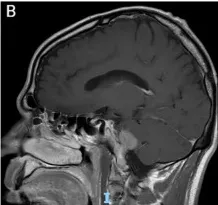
Pre- and post-operative Magnetic Resonance Imaging (MRI). Sagittal. MRI with contrast.
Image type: radiology (mri)